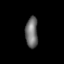
Tissue: lung
Cell type: Endothelial cells
Senescence score: 0.1492
Nuclear area (px): 373
Mean DAPI intensity: 112.633